Question: This is my code towards the end of main():
'''
printf("Would you like to find data on another 20 rods?
Type C and press enter to continue, or type E and press enter to exit
");
scanf("%s",&exitOption);
if (exitOption == 'C'){
main();
}
return 0;
'''
Every time I run the program I get this error:

Why? How can I fix it?
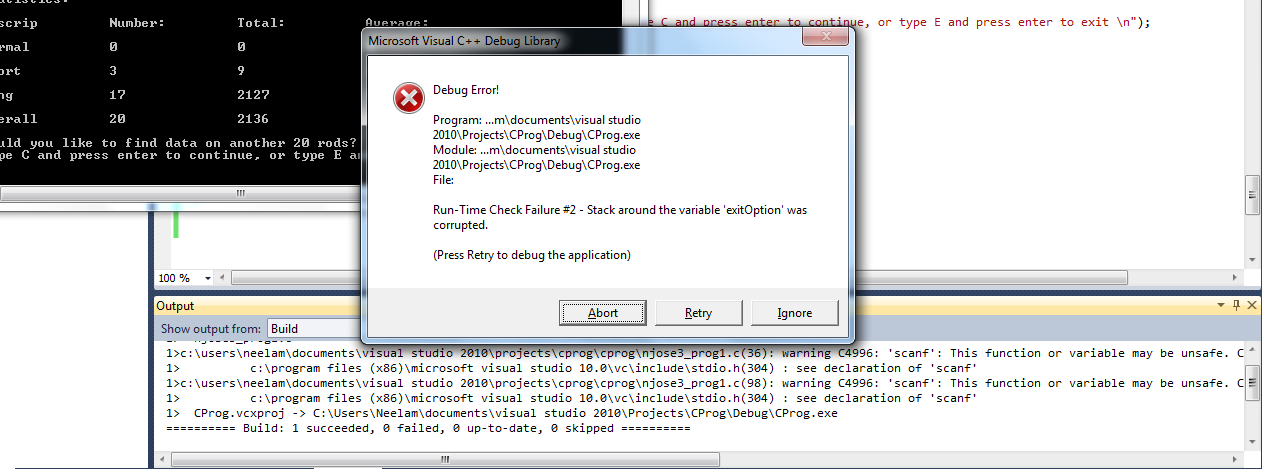
Answer: exitOption must be a character
'''
scanf("%c",&exitOption);
'''
Even if you are trying to get a string, it must be this way
'''
char string[10];
printf("Enter string
");
scanf("%s",string); // note the second parameter of scanf() when u get a string
'''